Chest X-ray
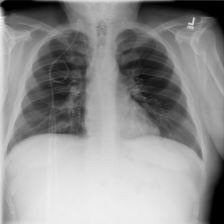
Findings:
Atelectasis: negative
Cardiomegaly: negative
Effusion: negative
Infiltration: negative
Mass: negative
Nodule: negative
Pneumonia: negative
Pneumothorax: negative
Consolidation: negative
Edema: negative
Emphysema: negative
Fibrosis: negative
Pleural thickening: negative
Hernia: negative